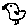
Label: bird